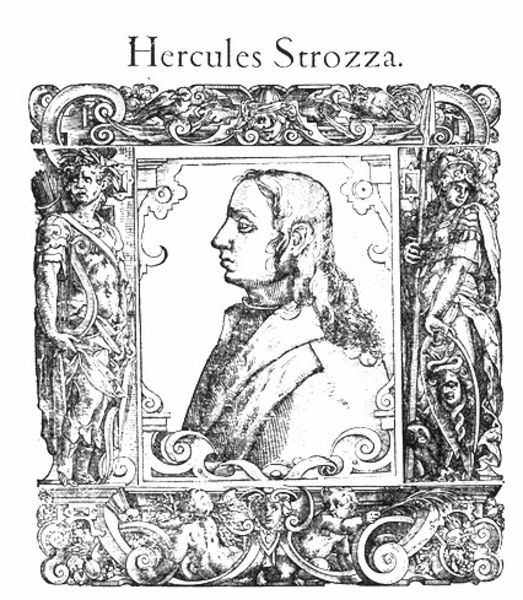
Titel: Bildnis des Ercole Strozza
Künstler: Tobias Stimmer
Institution: (Seriendruck)
Schlagwörter: kopf, kämpfer, mann, weiß, menschen, frau, frisur, grau, haar, mund, männer, nase, ohr, profil, schwarz, stirn, zeichnung, blick, muster, ornament, rock, gesichter, hemd, jacke, jung, augen, gesicht, kragen, lang, pelz, rahmen, bild, bildnis, portrait, porträt, auge, figur, haare, lange haare, mantel, kind, person, kinn, lippen, locken, ohren, poträt, renaissance, engel, putto, ranken, relief, holzschnitt, bogen, italien, man, stab, studie, schwer, grafik, graphik, rand, figuren, lanze, soldaten, büste, bauch, wange, jackett, revers, schild, buch, druck, schwarzweiss, schraffur, stich, seite, soldat, herrscher, ritter, rüstung, verziert, schnörkel, junger mann, voluten, antik, götter, stark, krieger, wächter, speer, schmuckrahmen, schnecken, allegorien, herkules, köcher, putti, stärke, pfeil, quadrat, viereck, gedruckt, pfeile, latein, masken, hercules, rollwerk, büst, maskeron, sw, strozza, hercules strozza, pitto, jöcher, nase#, ex libri, litograph